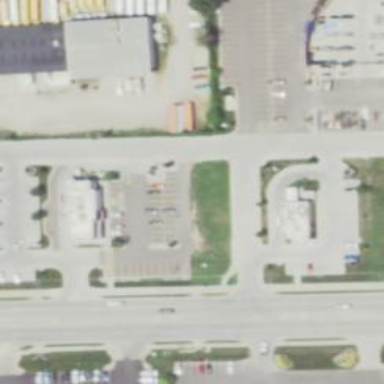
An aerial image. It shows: Alleyway designated as service road.